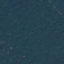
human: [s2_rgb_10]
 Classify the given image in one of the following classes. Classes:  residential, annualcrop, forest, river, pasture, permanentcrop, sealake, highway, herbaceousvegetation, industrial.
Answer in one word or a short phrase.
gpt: Forest